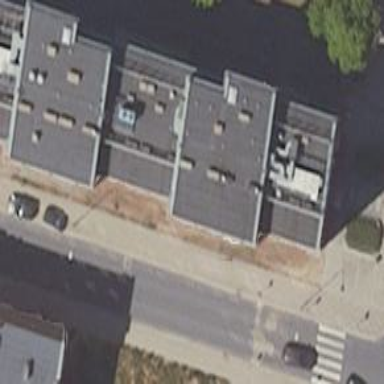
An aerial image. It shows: Dormitory building.